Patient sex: M
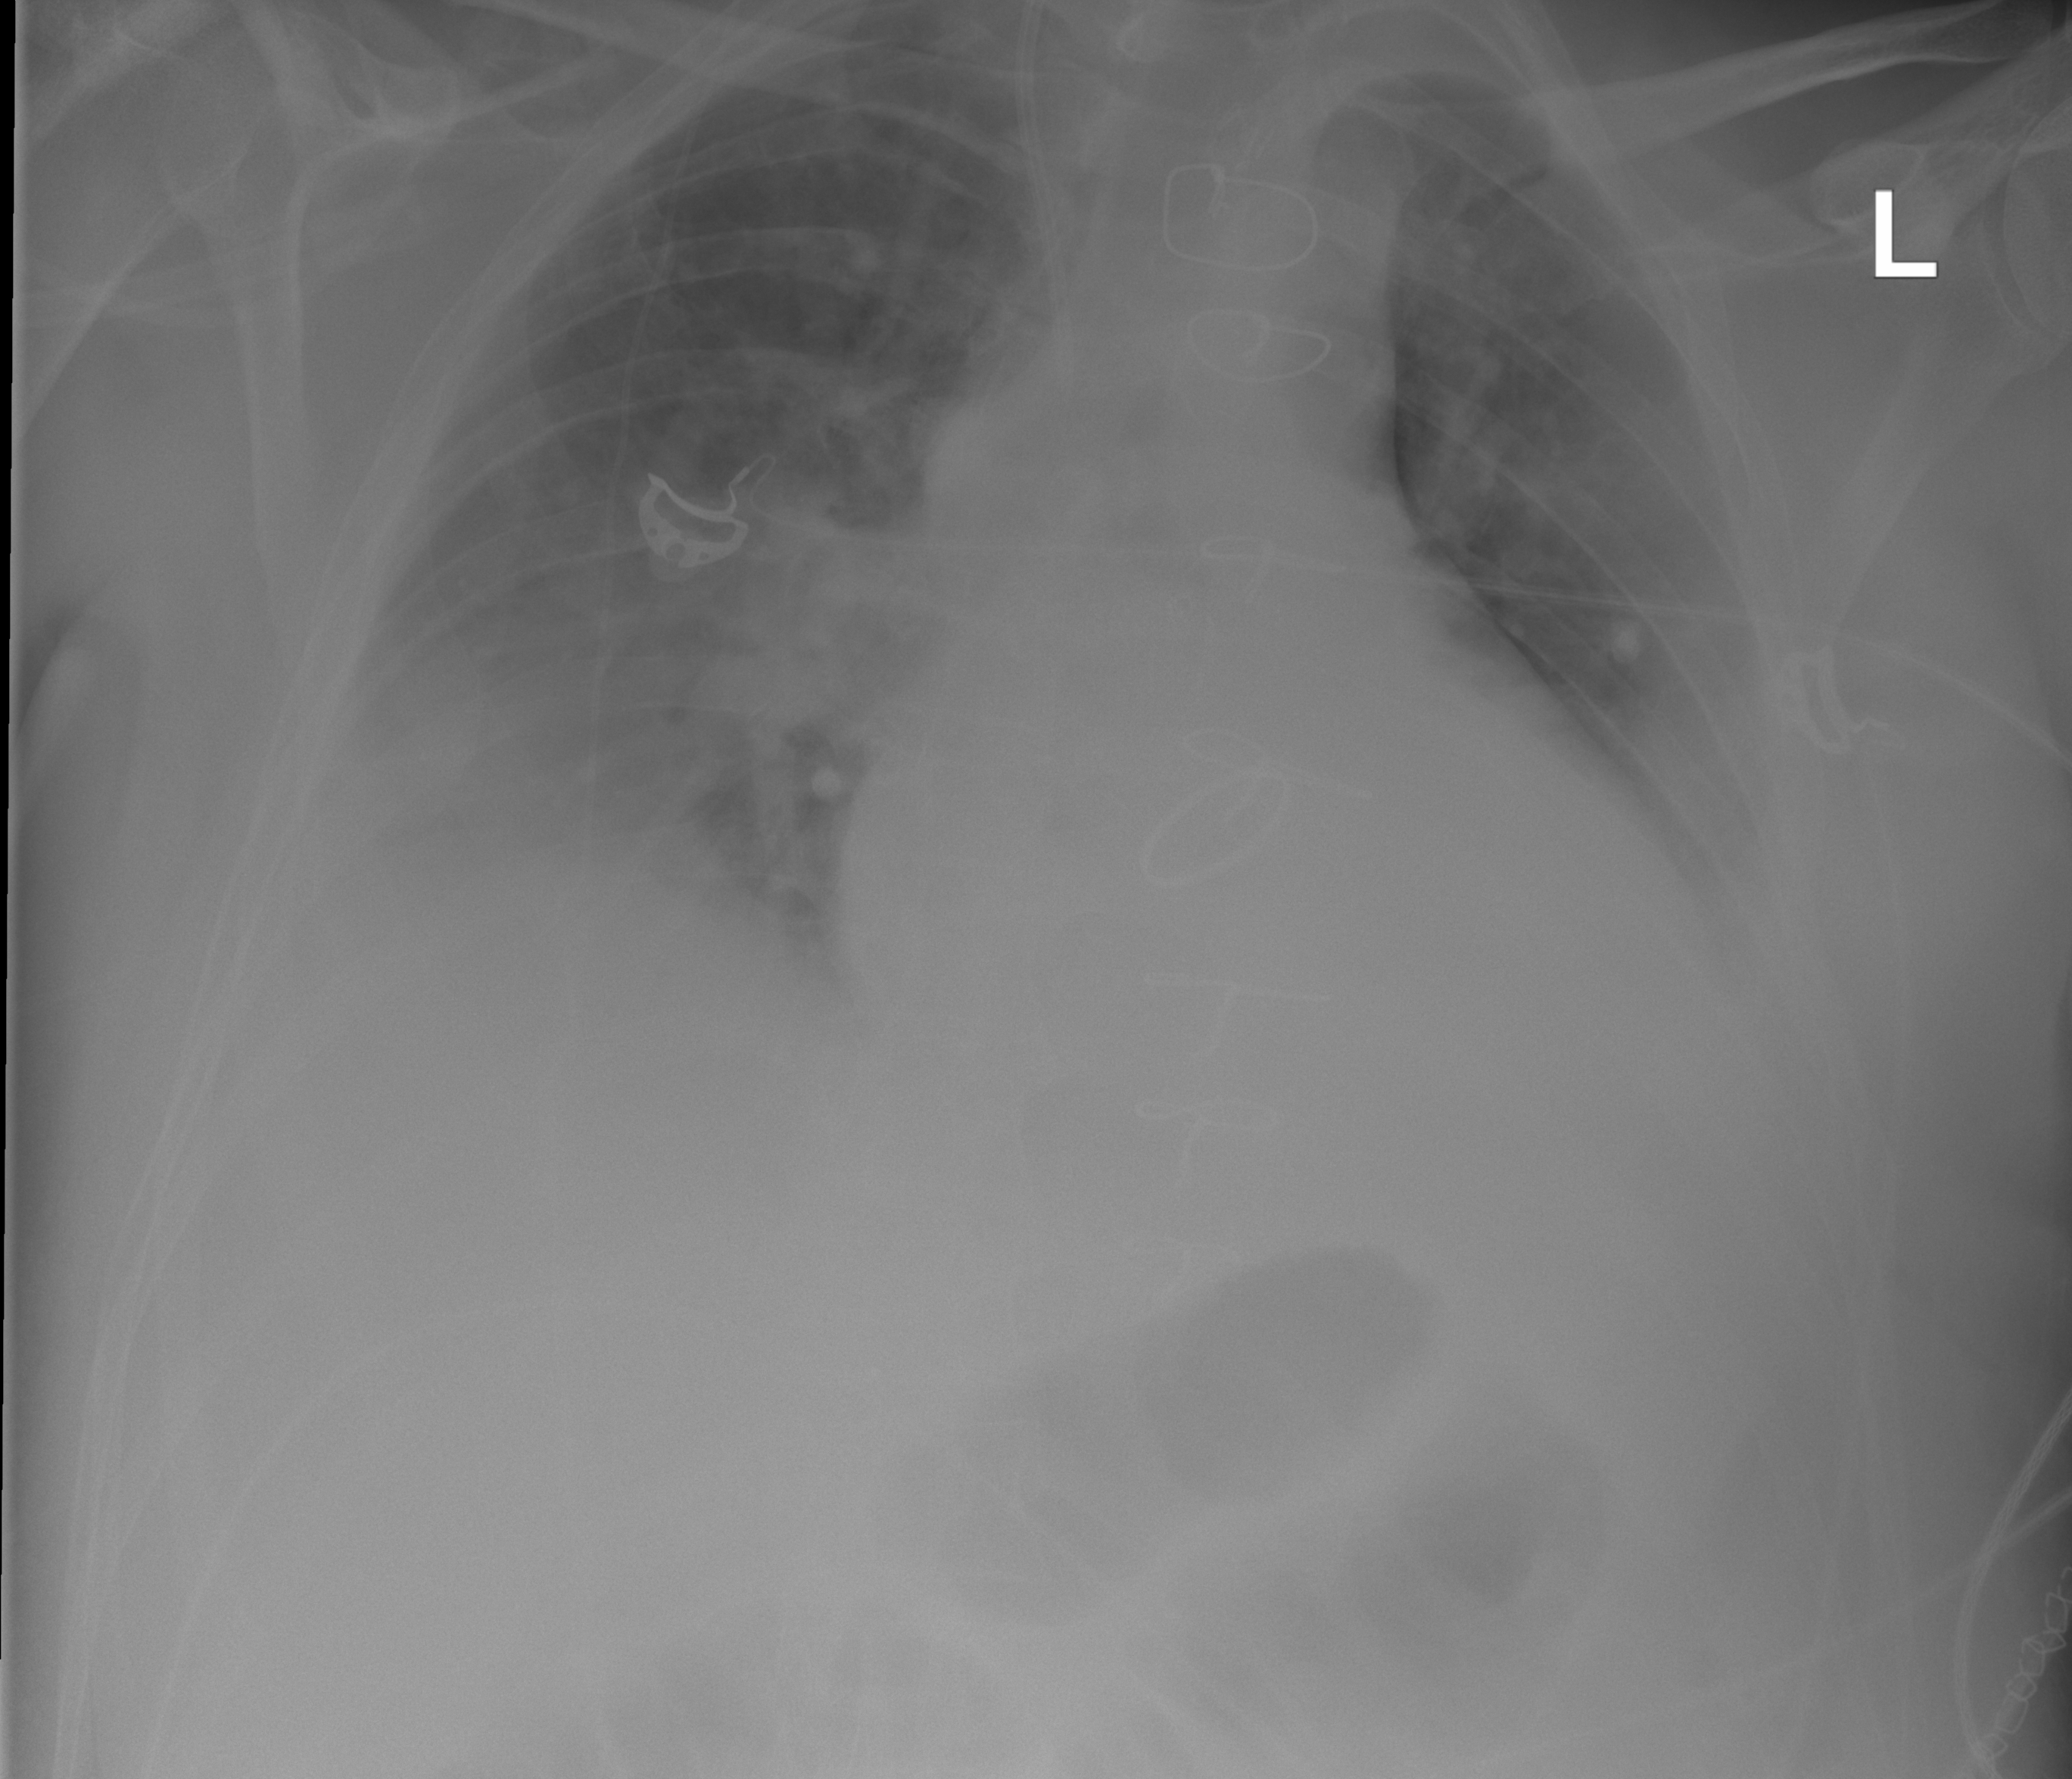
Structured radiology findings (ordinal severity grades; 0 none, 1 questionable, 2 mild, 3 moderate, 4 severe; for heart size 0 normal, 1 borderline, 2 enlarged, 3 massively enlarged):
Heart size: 2
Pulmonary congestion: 2
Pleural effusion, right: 3
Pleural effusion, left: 2
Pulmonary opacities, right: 2
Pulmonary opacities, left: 1
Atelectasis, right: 2
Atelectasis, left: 2